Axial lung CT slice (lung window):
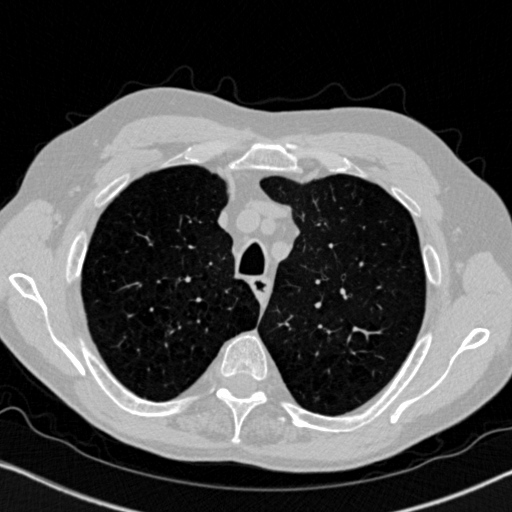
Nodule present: no